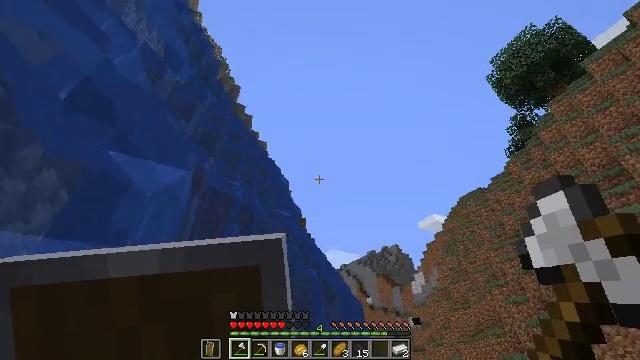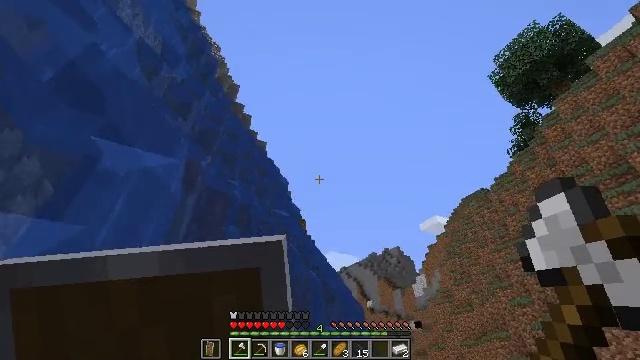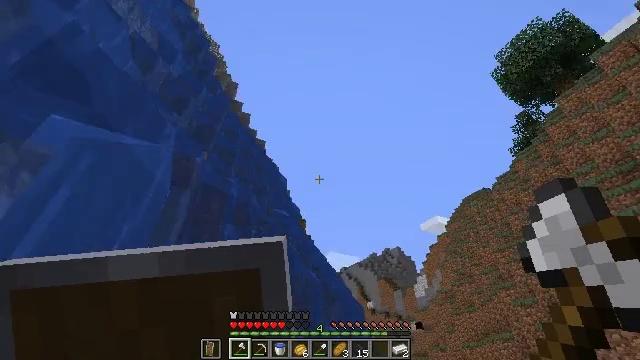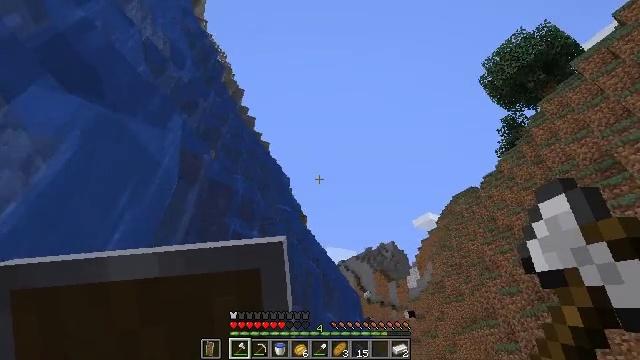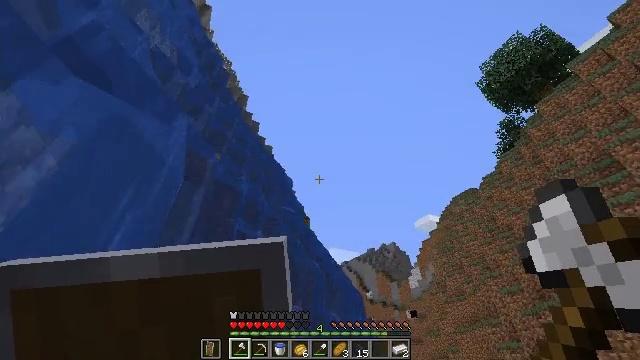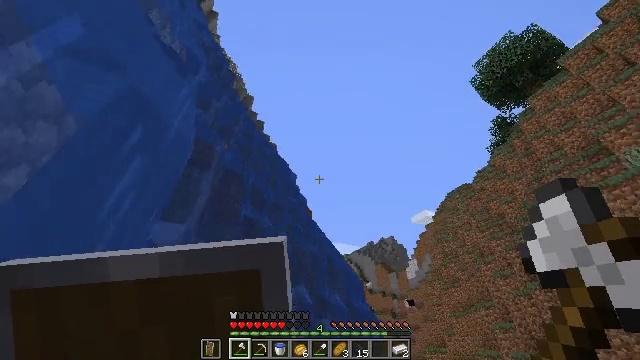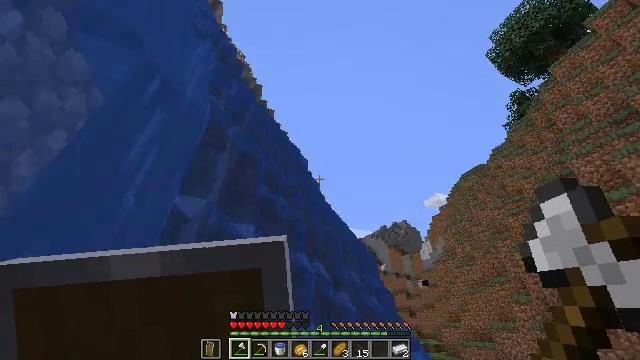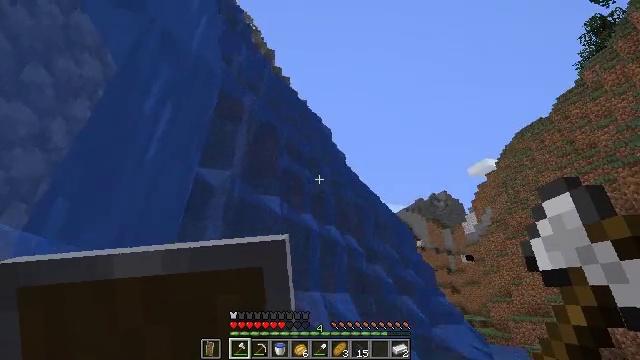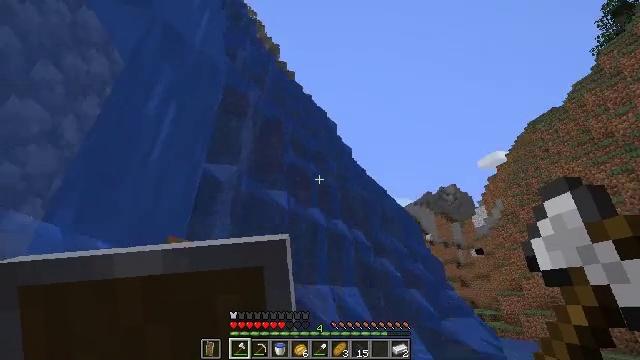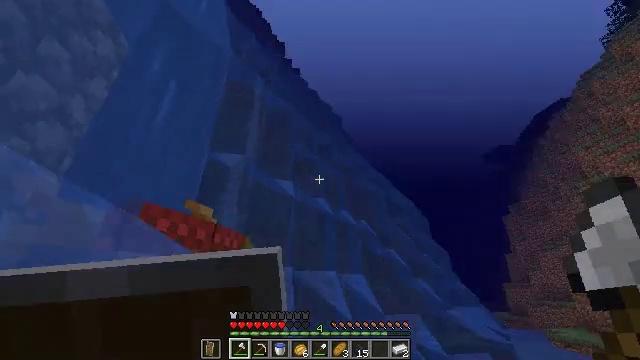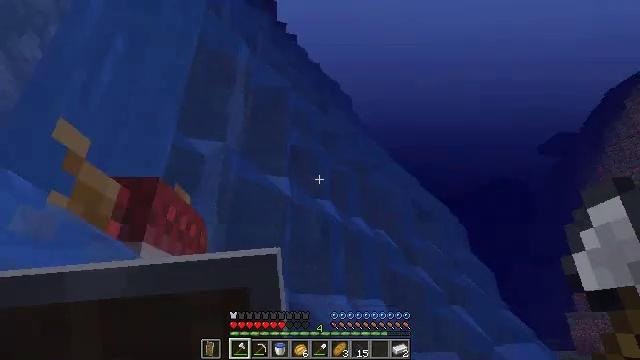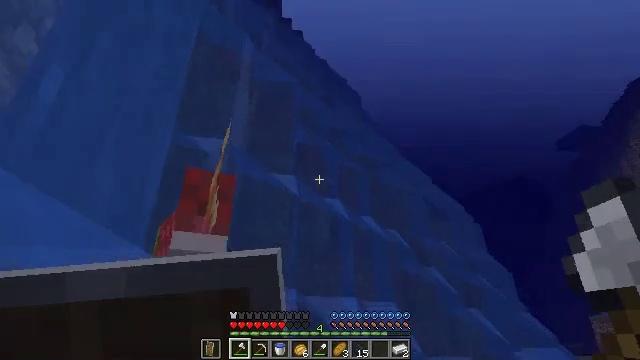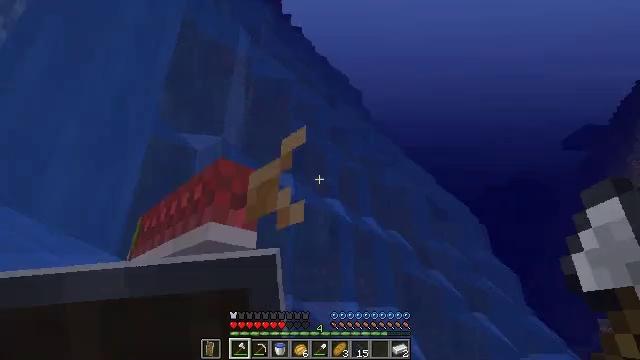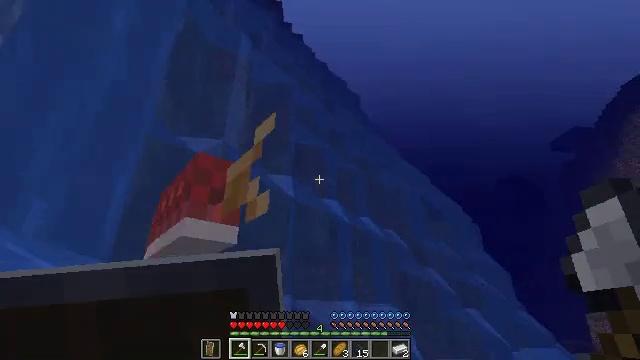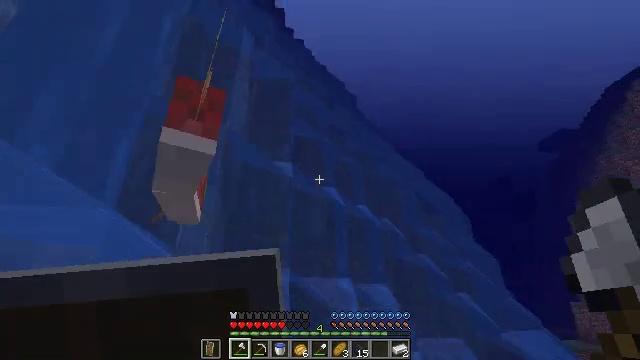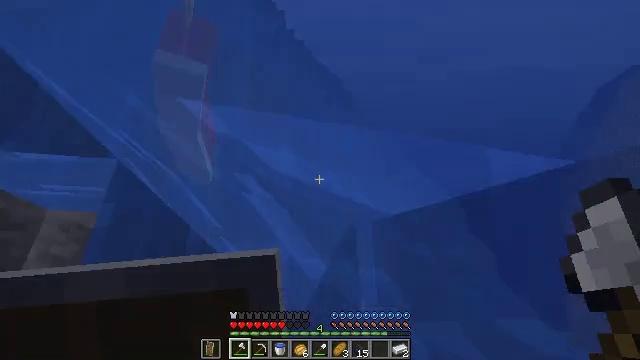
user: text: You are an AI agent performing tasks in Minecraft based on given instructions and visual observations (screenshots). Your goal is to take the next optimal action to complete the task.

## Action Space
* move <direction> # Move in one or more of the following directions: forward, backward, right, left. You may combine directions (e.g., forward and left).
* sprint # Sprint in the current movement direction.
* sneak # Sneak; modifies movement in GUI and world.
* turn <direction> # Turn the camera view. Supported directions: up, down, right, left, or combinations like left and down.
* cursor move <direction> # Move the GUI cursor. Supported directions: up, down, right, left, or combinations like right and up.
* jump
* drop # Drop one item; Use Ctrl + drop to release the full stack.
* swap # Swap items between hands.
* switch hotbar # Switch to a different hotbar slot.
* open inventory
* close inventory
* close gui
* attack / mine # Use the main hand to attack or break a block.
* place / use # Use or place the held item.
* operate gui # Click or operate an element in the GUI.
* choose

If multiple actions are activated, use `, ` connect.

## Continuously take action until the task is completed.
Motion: motion action
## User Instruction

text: Fish and kill the salmon.
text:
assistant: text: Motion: move forward, sprint, jump
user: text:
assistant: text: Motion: move forward, sprint, jump
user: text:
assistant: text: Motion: move forward, sprint, jump
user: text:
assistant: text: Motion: move forward, sprint, jump
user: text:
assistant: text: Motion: move forward and move left, sprint, jump
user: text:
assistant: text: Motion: move forward and move left, sprint, turn left and down, jump
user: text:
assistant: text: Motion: move forward and move left, sprint, turn left and down, jump
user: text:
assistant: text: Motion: move forward and move left, sprint, turn left and down, jump
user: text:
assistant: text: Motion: move forward and move left, sprint, turn left, jump
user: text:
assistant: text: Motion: move forward, sprint, jump
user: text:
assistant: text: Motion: move forward, sprint, turn left, jump
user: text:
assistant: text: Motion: move forward, sprint, jump
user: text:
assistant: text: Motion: move forward, sprint, jump
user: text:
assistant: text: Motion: move forward, sprint, jump
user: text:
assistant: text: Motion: move forward, sprint, jump
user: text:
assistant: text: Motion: move forward, sprint, jump
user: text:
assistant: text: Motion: move forward, sprint, jump
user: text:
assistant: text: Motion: move forward, sprint, jump
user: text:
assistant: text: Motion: move forward, sprint, jump
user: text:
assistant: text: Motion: move forward, sprint, jump
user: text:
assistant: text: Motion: move forward, sprint, turn left and up, jump
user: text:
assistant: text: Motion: move forward, sprint, turn left, jump
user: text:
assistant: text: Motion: move forward, sprint, turn left and down, jump
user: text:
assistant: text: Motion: move forward, sprint, turn left and down, jump
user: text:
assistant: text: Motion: move forward, sprint, turn left and up, jump
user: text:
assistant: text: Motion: move forward, sprint, turn left and up, jump
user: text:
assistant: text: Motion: move forward, sprint, turn left and down, attack / mine, jump
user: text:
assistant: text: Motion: move forward, sprint, turn left and down, attack / mine, jump
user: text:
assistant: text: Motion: move forward, sprint, turn down, attack / mine, jump
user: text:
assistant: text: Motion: move forward, sprint, turn right and down, attack / mine, jump